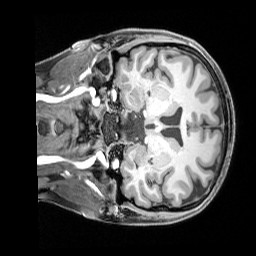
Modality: T1w
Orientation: coronal
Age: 24
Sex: female
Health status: healthy
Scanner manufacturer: siemens
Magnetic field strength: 3 T
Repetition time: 1.65 s
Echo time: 0.00182 s